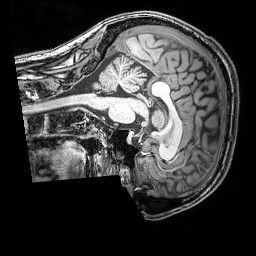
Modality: T1w
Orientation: sagittal
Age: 23
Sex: male
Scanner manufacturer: siemens
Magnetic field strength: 3 T
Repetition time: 2.53 s
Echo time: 0.00388 s